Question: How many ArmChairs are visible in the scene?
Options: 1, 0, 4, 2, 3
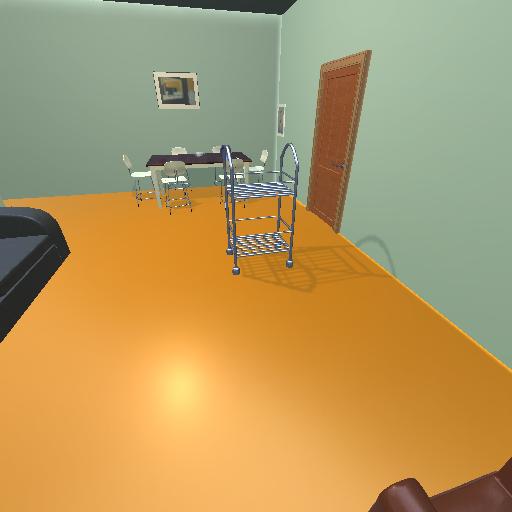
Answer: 1